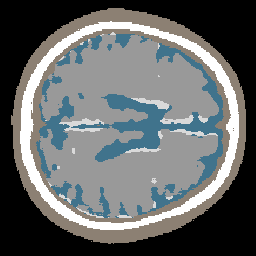
Label: no_lesion